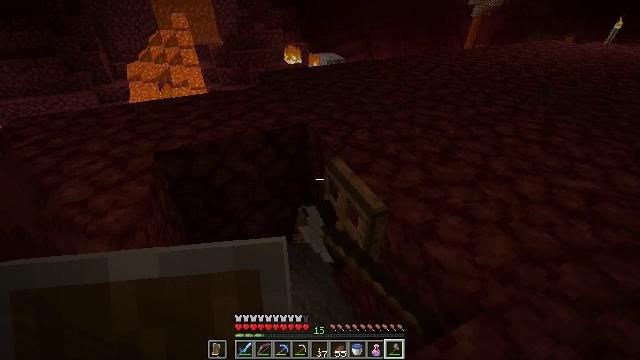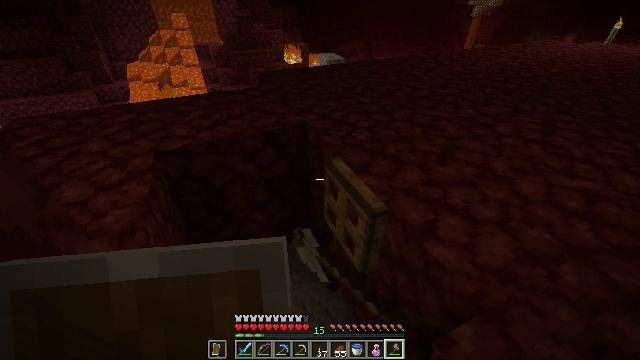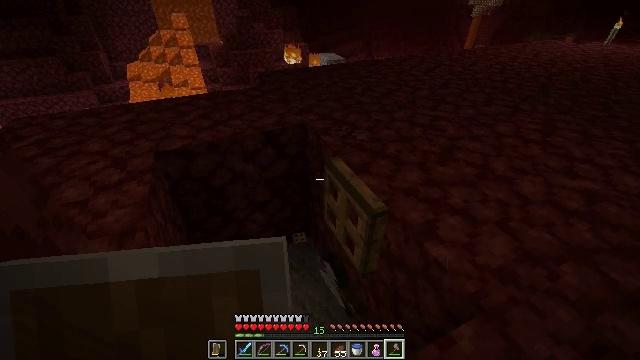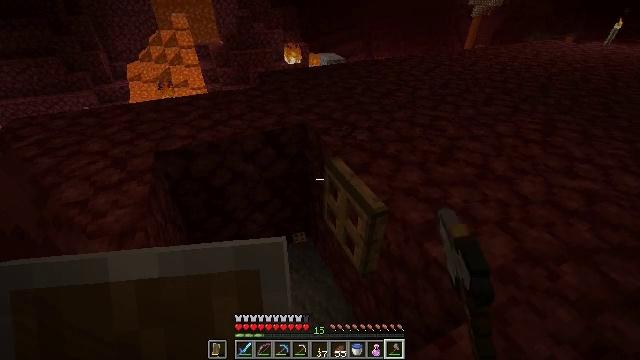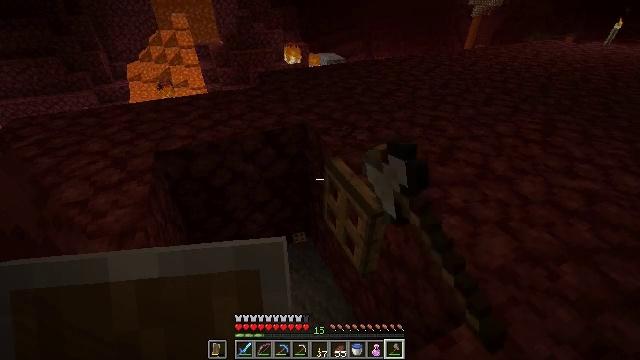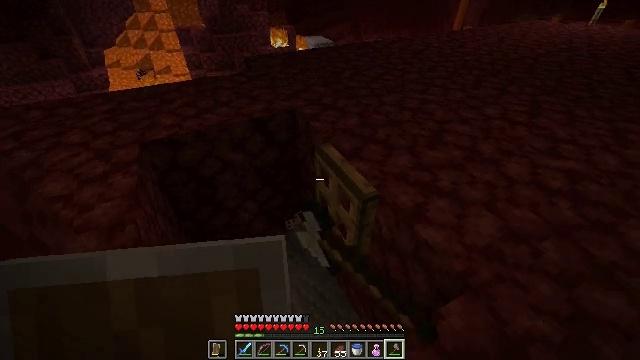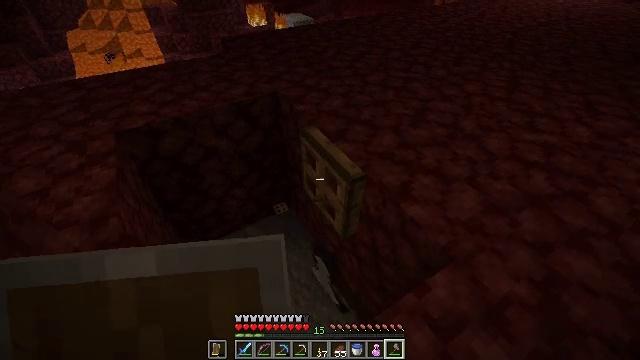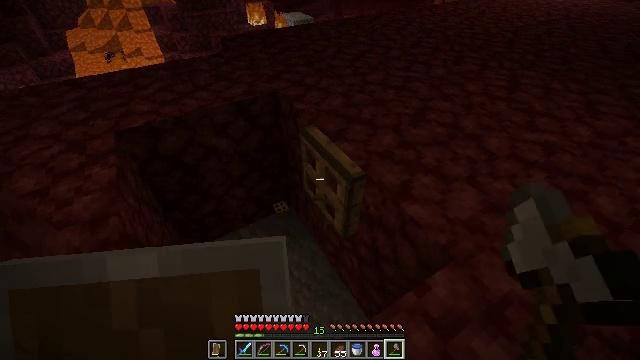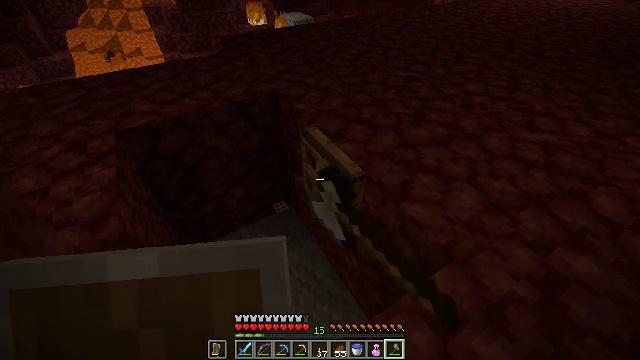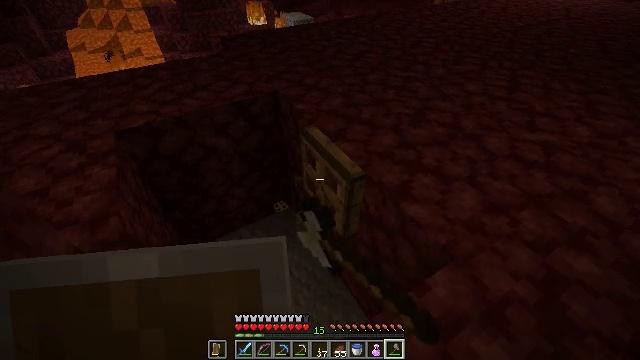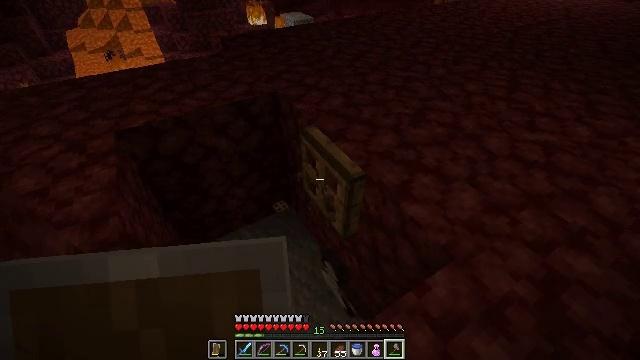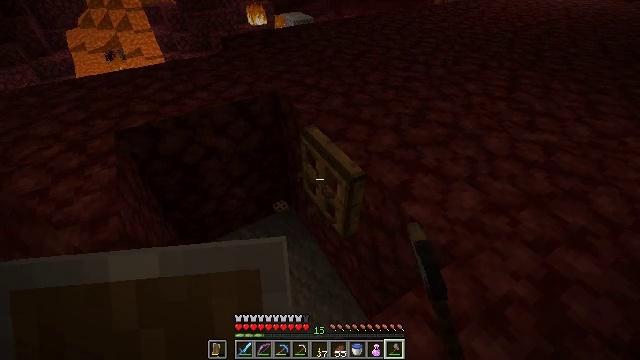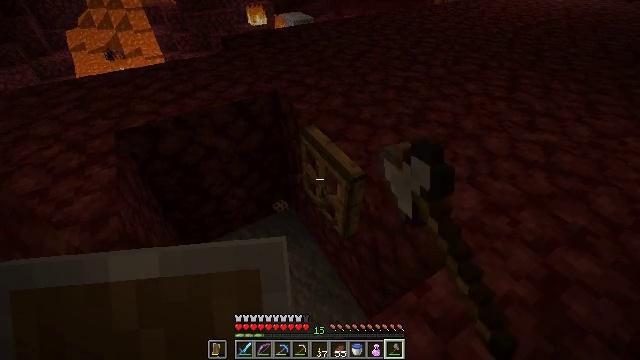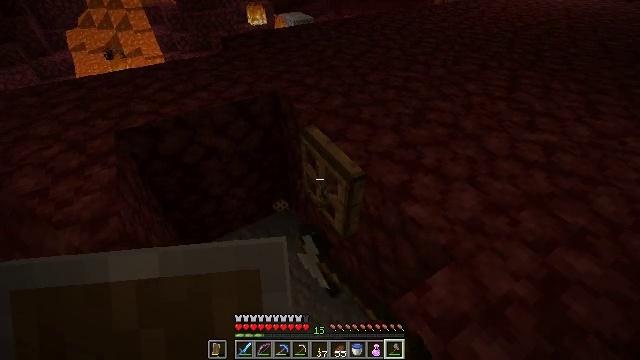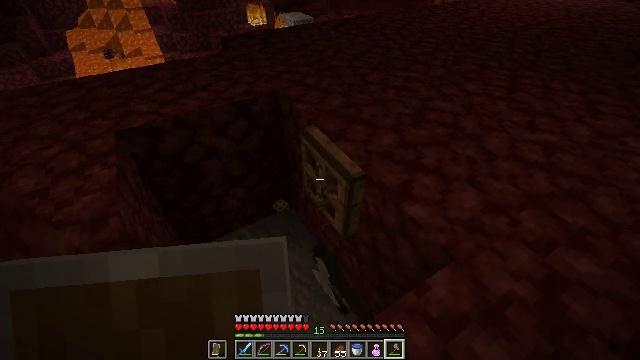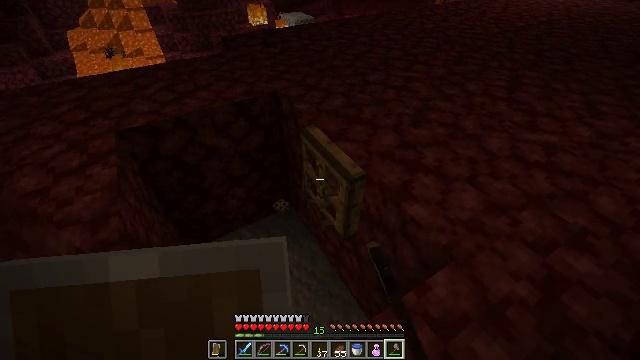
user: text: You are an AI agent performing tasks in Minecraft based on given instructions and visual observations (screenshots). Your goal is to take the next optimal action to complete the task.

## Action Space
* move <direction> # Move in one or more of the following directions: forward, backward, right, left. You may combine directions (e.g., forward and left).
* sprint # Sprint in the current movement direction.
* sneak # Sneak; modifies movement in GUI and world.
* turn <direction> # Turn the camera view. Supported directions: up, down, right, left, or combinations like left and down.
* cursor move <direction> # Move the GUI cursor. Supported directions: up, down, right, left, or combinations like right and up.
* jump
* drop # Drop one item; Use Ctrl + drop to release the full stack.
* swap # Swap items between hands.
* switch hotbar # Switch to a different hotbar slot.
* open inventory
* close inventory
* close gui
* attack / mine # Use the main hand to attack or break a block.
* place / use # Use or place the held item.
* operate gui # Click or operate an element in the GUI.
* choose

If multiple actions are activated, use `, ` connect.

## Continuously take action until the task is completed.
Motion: motion action
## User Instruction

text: Mine the oak trapdoor.
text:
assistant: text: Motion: attack / mine
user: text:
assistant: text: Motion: attack / mine
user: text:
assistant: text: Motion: attack / mine
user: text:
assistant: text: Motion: attack / mine
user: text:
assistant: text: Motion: turn right and down, attack / mine
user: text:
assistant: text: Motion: turn right and down, attack / mine
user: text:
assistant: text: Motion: attack / mine
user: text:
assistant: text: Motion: attack / mine
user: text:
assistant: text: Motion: attack / mine
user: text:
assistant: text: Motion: attack / mine
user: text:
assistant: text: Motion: attack / mine
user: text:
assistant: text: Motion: attack / mine
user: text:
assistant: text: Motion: attack / mine
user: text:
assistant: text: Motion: attack / mine
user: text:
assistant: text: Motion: attack / mine
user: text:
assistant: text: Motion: attack / mine
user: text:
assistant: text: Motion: attack / mine
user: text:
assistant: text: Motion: attack / mine
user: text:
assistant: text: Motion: attack / mine
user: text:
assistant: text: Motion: attack / mine
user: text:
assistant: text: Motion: attack / mine
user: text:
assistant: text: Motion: attack / mine
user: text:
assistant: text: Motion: attack / mine
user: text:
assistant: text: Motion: attack / mine
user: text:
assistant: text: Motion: attack / mine
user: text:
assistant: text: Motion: attack / mine
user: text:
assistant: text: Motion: attack / mine
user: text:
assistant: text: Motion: attack / mine
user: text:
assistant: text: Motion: turn down, attack / mine
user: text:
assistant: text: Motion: attack / mine